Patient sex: F
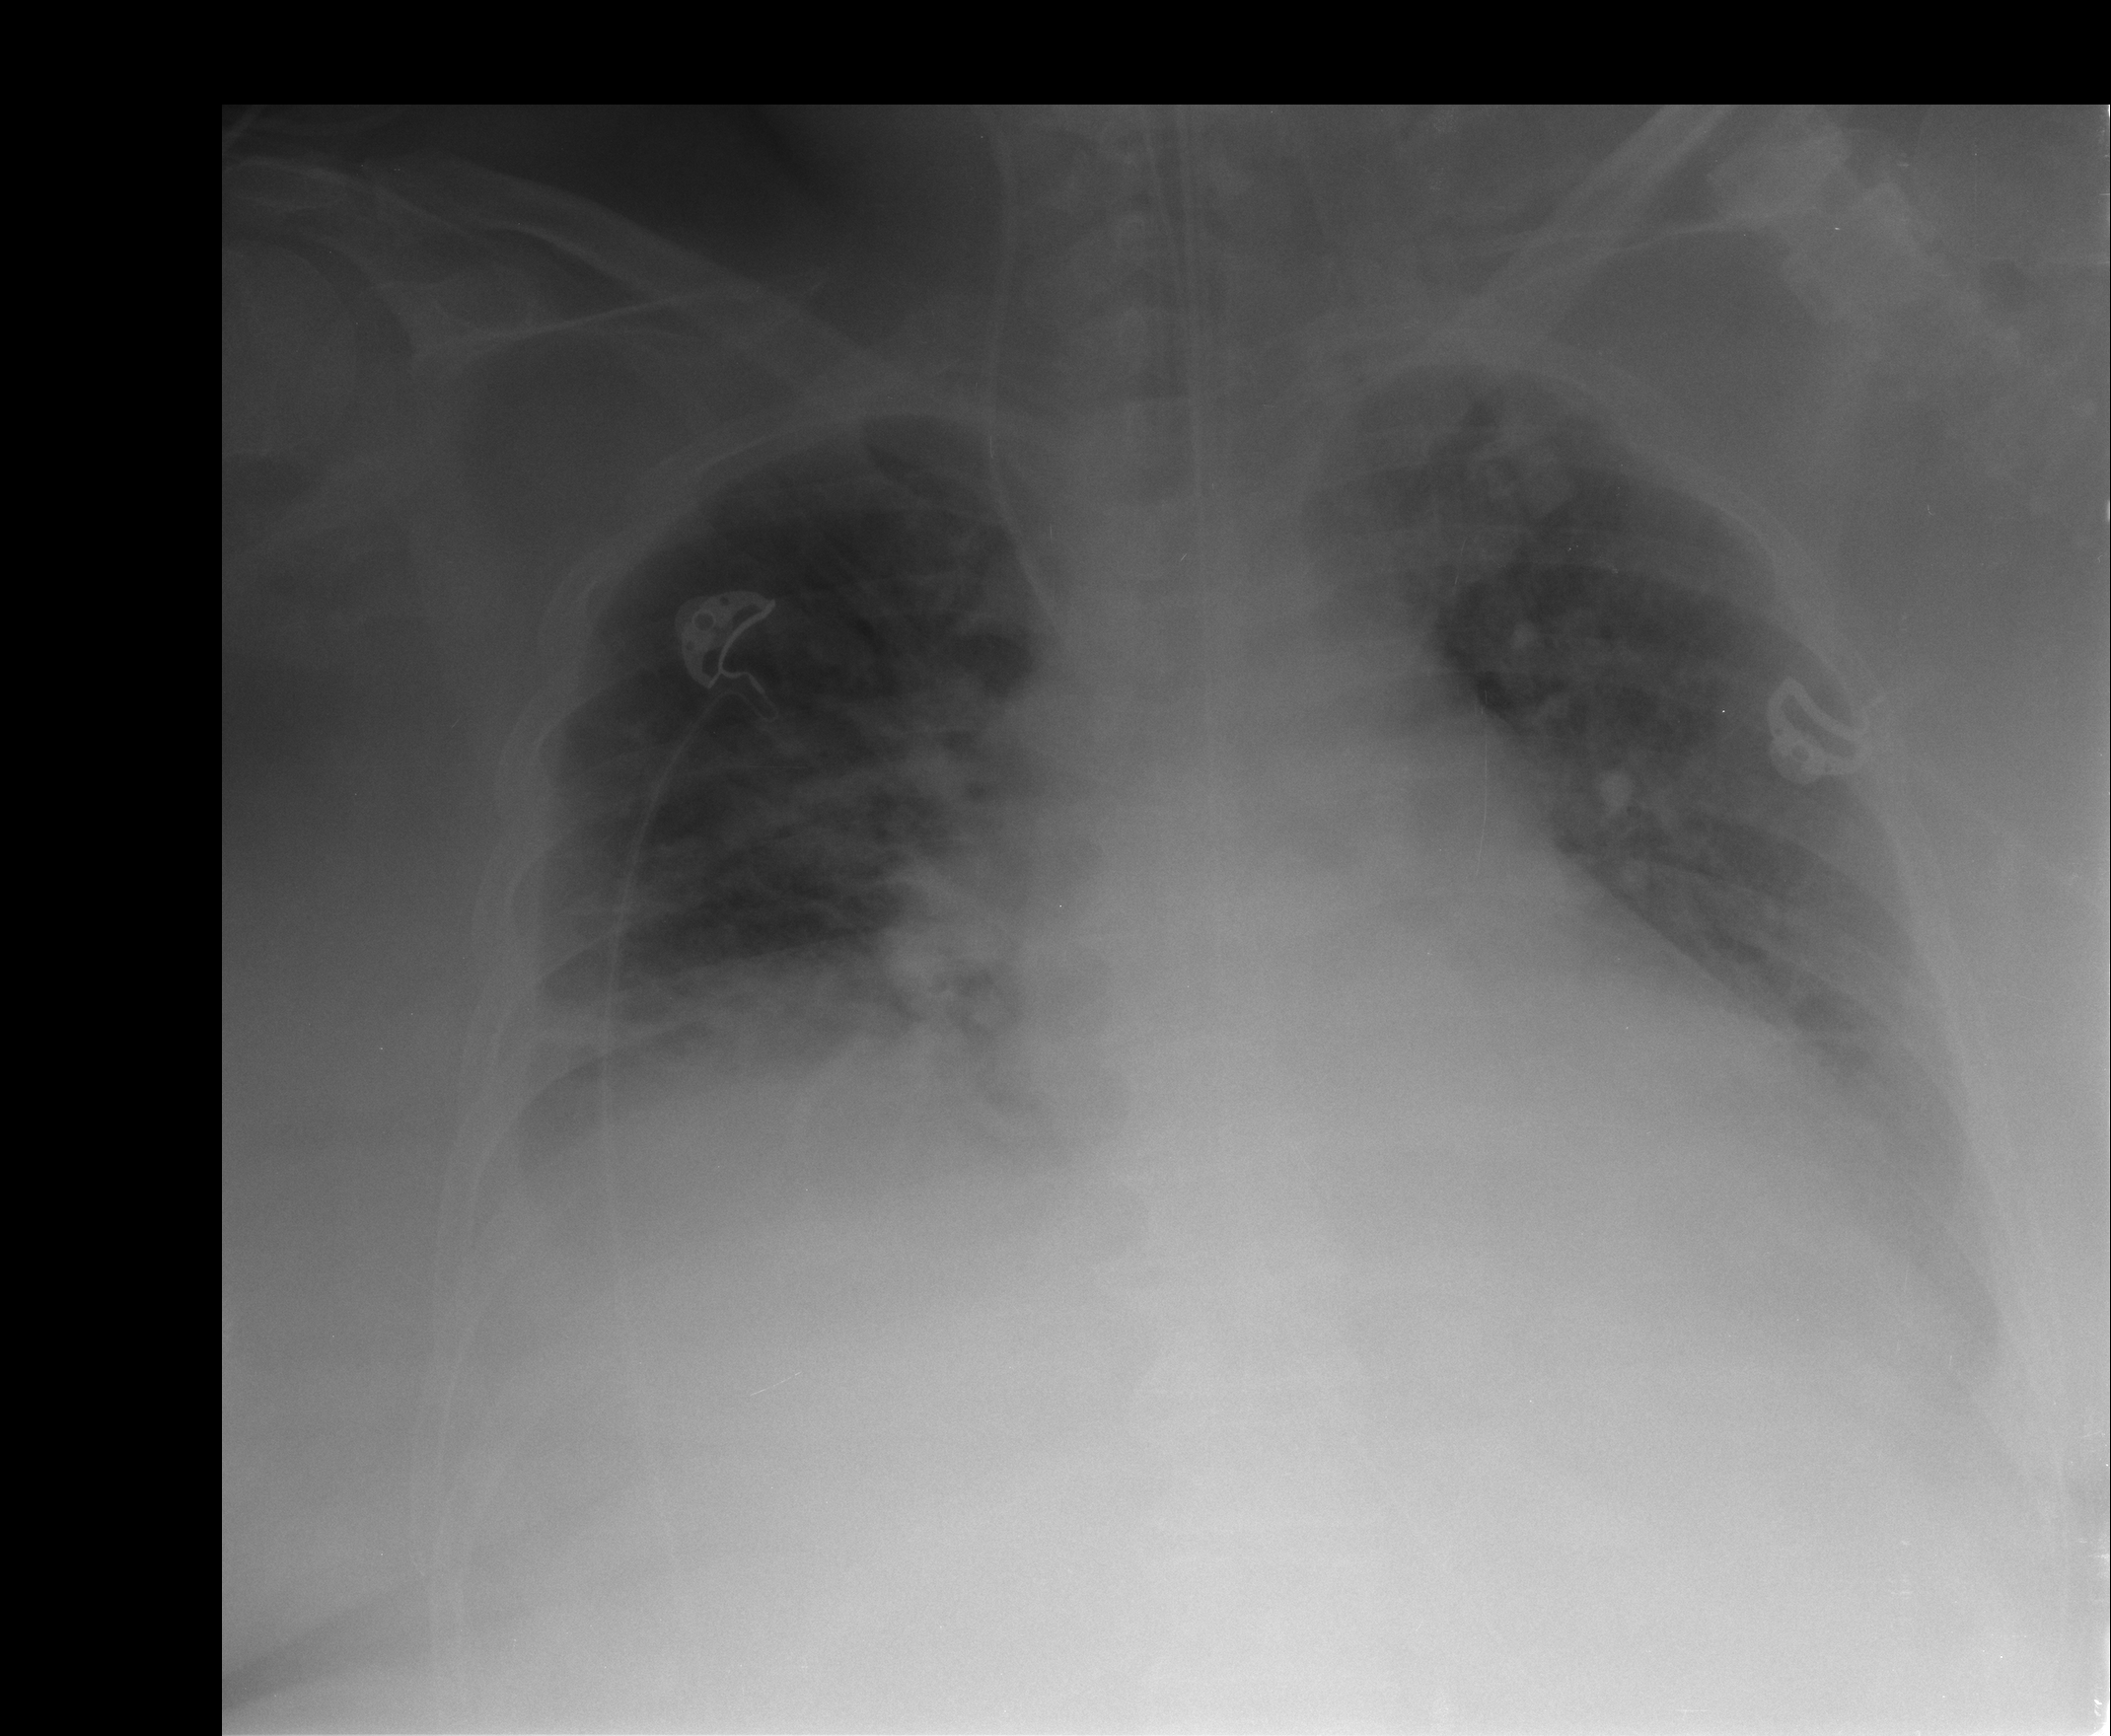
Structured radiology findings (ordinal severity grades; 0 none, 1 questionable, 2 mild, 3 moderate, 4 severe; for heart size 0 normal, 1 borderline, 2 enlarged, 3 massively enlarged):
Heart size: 2
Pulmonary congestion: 3
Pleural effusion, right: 2
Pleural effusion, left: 1
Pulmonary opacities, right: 3
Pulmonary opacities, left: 3
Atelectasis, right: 3
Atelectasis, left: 3